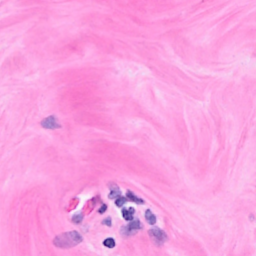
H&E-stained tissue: Breast